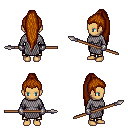
a pixel art fantasy rpg character, female body template, human, tanned skin, chain mail, gold greaves, brunette extra-long topknot hairstyle, metal gloves, spear, four views (front, back, left, right), 2x2 character sprite sheet, small pixel art, hard edges, no anti-aliasing